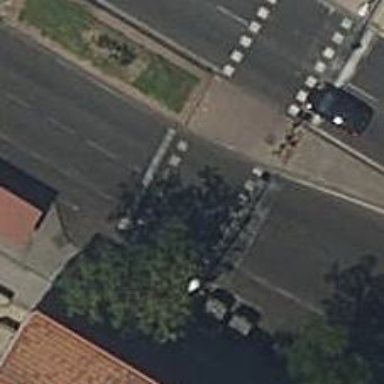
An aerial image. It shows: Zebra crossing with traffic signals.